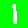
Digit: 1